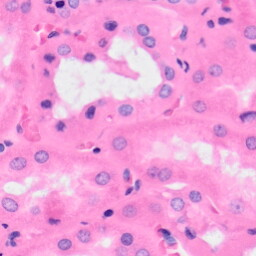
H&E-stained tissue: Kidney